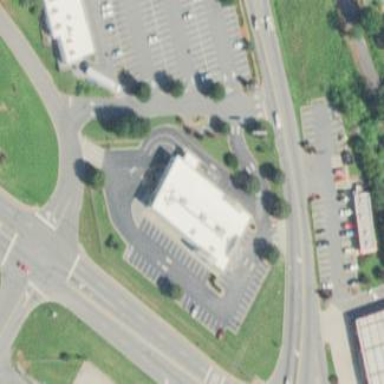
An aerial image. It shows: Retail building.